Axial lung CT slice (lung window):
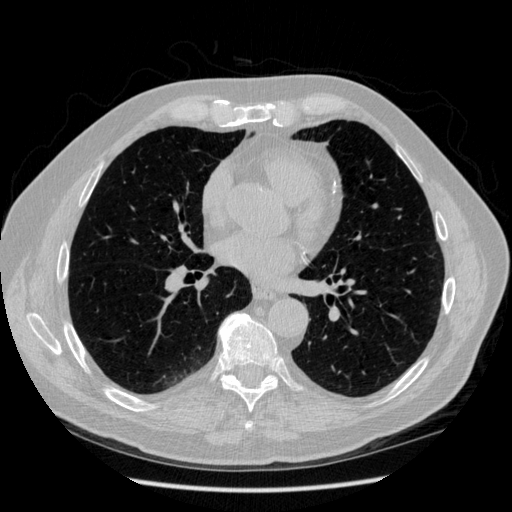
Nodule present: no